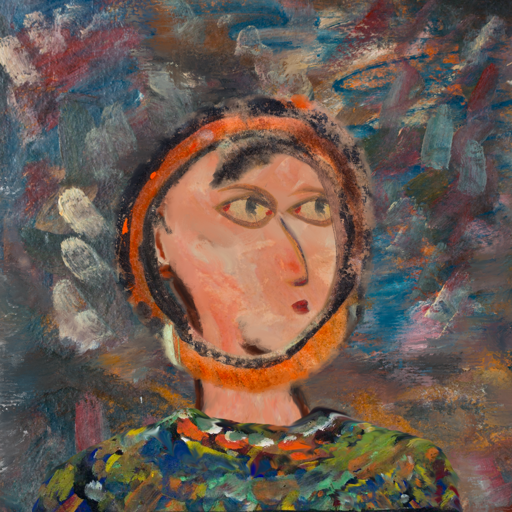
Background: Boggyland, Head And Neck Side: Roy_Bahadur, Face Side: GypsyMother, Bust: An_Impression, Hair Side: Childish, Head Accessory: Blank, Second Necklace: Blank, Necklace: Blank, Baby: Blank